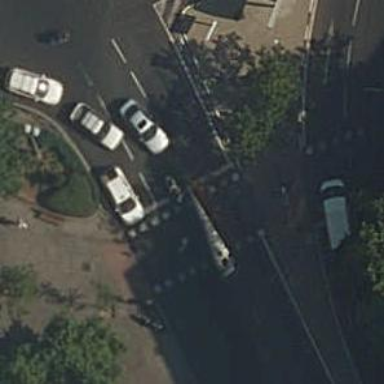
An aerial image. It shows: Crossing with traffic signals.